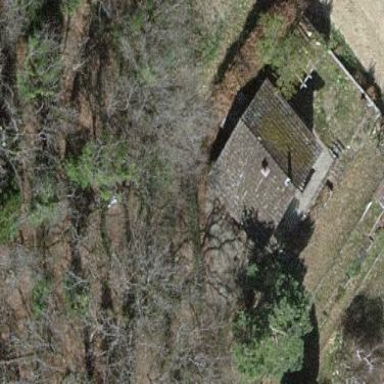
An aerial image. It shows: Simple house.